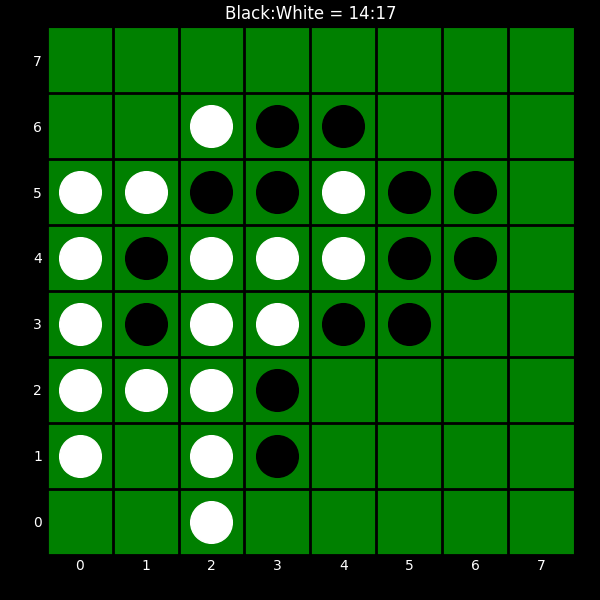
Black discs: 14
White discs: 17